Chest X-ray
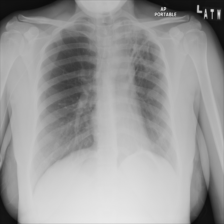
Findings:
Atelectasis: negative
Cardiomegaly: negative
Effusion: positive
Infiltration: negative
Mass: negative
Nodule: positive
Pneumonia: negative
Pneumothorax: negative
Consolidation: negative
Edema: negative
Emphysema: negative
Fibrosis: positive
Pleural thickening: positive
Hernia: negative